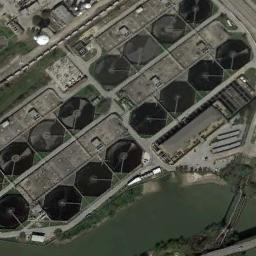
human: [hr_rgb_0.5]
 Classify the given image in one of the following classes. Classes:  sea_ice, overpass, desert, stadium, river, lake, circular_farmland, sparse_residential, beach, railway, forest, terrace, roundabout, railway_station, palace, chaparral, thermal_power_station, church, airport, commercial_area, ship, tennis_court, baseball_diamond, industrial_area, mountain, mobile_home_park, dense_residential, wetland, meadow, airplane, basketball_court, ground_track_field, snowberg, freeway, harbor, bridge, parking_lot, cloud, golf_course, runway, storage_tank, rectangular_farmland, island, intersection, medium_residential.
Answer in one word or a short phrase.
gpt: storage_tank